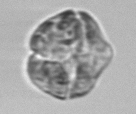
Label: Karenia